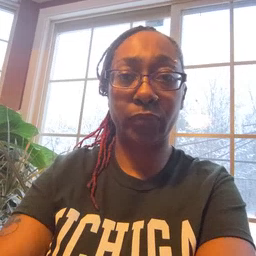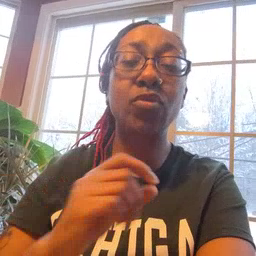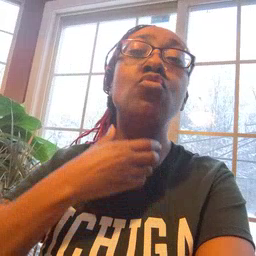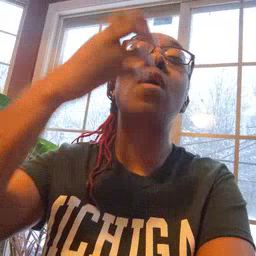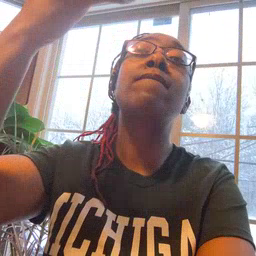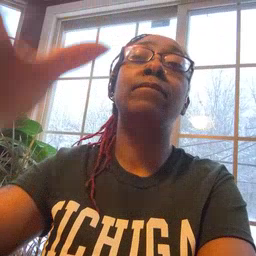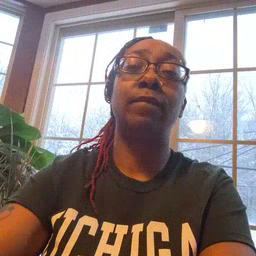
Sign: giraffe